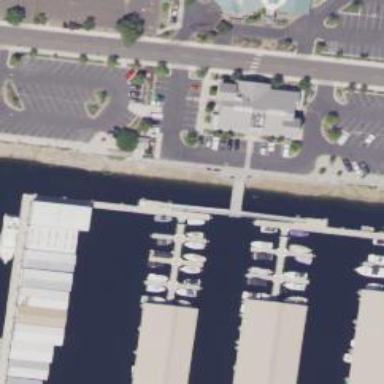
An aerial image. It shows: Man-made pier.